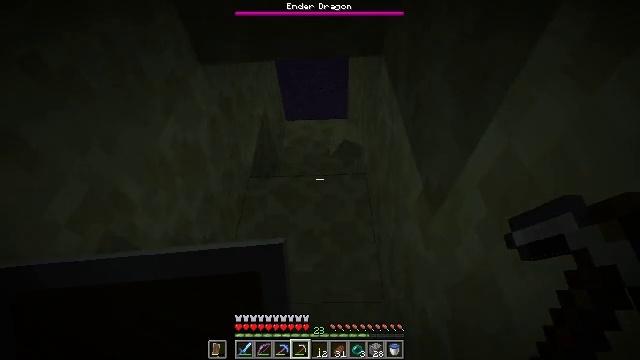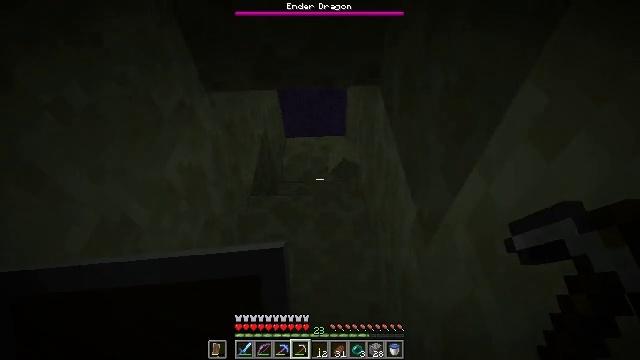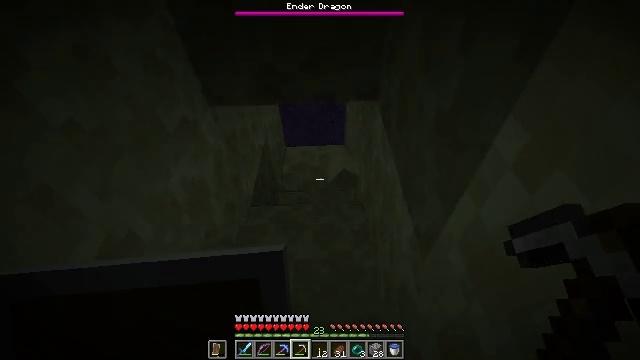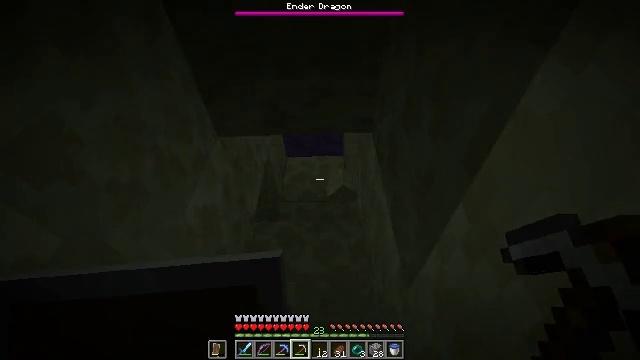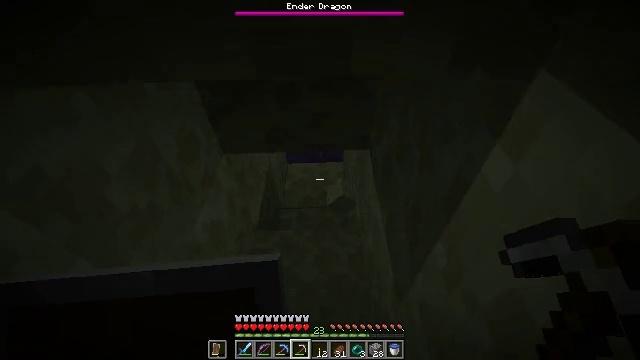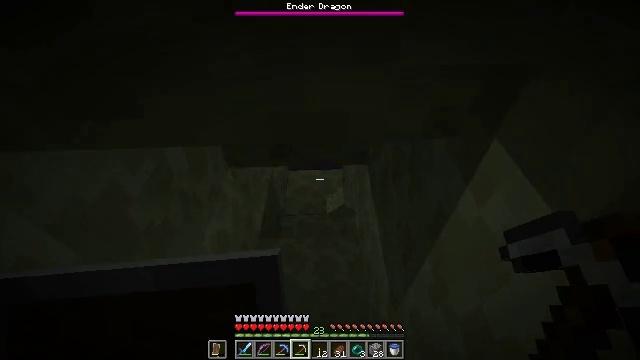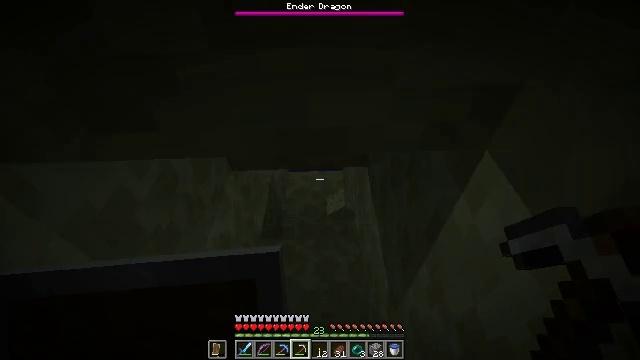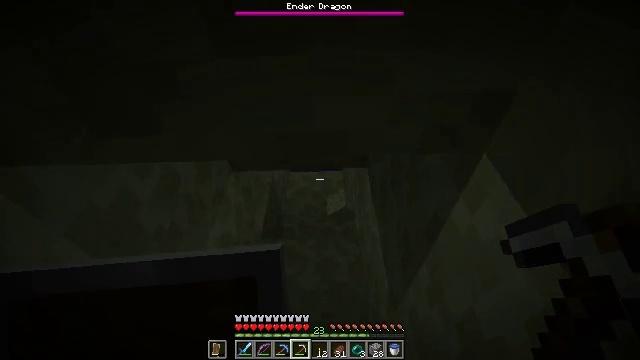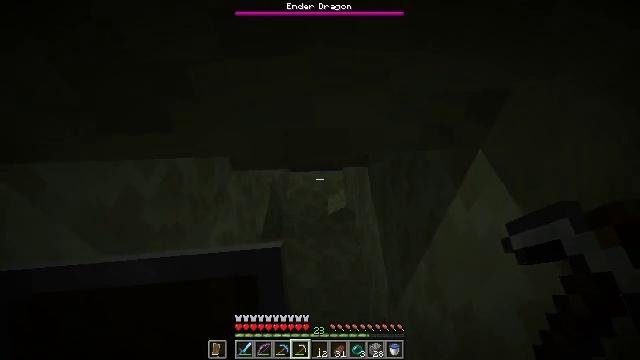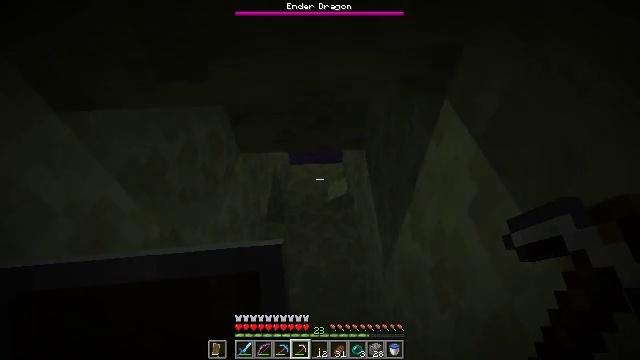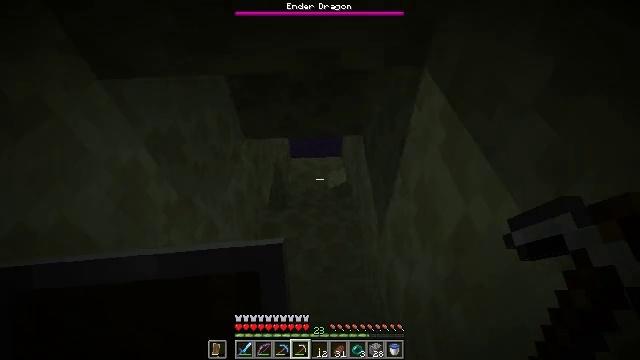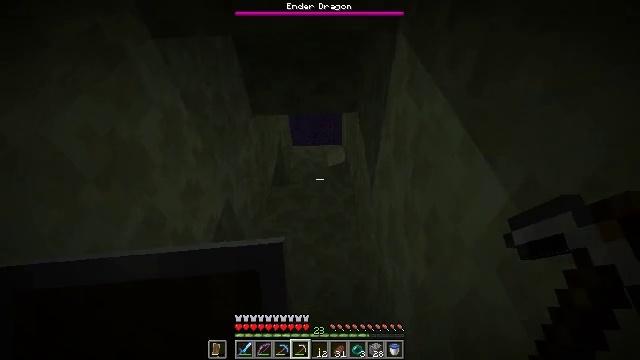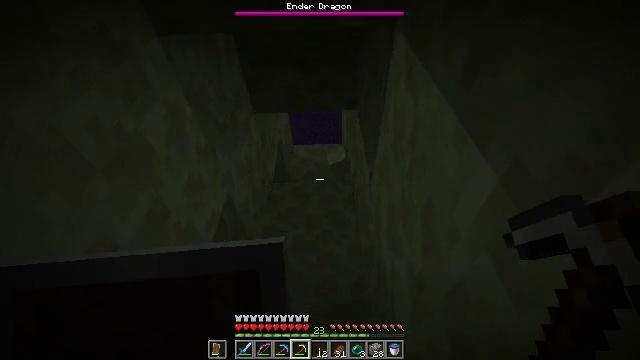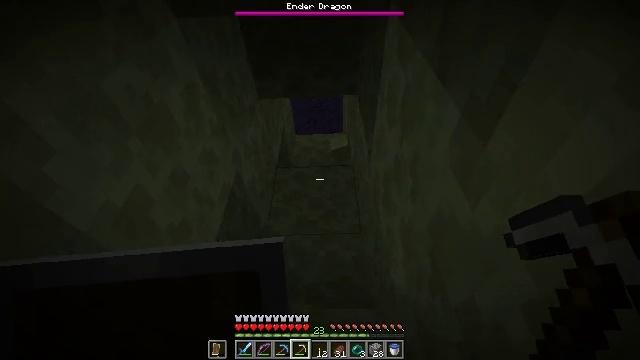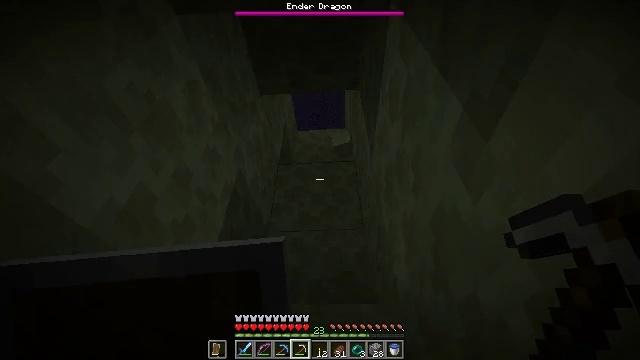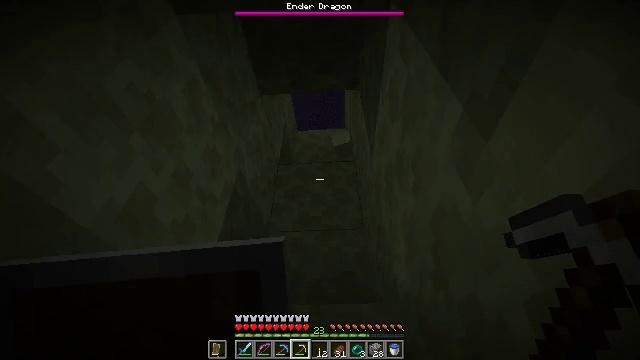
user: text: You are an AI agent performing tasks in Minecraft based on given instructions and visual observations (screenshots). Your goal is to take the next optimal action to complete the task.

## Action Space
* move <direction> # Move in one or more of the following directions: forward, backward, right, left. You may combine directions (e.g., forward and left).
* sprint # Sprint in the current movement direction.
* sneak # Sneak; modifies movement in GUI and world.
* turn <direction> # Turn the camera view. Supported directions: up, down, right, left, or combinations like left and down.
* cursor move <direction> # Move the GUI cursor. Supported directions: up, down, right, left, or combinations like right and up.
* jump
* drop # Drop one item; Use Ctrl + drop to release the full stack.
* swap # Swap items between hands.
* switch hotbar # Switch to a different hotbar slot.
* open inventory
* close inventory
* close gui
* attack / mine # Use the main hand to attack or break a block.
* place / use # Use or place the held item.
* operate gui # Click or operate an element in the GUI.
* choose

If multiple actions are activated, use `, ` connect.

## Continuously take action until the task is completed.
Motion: motion action
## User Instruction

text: Break some end stone blocks.
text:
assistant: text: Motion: move back, turn up
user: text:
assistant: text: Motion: move back, turn up
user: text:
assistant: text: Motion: move back
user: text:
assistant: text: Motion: no_op
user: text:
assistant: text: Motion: no_op
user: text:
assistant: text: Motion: no_op
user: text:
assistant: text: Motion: no_op
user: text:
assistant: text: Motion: no_op
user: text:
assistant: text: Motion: no_op
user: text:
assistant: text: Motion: no_op
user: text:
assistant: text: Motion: no_op
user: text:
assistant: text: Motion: no_op
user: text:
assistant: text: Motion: turn down
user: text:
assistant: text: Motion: no_op
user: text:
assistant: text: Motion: no_op
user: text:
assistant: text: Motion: no_op
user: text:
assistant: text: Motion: no_op
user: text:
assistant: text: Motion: no_op
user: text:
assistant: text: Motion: no_op
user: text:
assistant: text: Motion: no_op
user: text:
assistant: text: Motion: move forward
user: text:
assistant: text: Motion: move forward
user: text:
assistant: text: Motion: move forward
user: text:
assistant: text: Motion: move forward, jump
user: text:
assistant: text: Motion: move forward, turn left and down, jump
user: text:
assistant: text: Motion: move forward, turn down, jump
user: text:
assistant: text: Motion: move forward, turn down, jump
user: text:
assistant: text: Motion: move forward, turn down
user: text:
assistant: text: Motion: move forward, turn right and down
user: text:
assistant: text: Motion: no_op